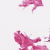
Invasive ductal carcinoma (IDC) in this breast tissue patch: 0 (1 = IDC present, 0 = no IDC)